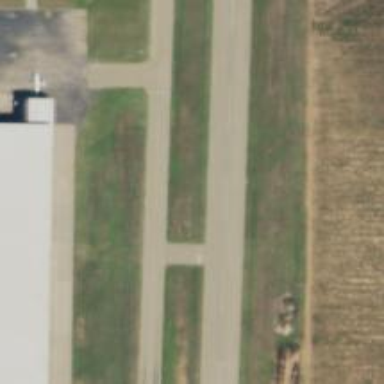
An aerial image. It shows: View of taxiway at the airport.